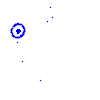
Particle: pion